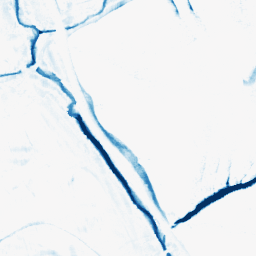
Category: morphological
Decomposition family: morphological_rect
Decomposition parameters: operation: closing
width: 10
height: 10
Upsampling method: cubic_catmull_rom
Upsampling parameters: scale: 2
Upsampling scale: 2